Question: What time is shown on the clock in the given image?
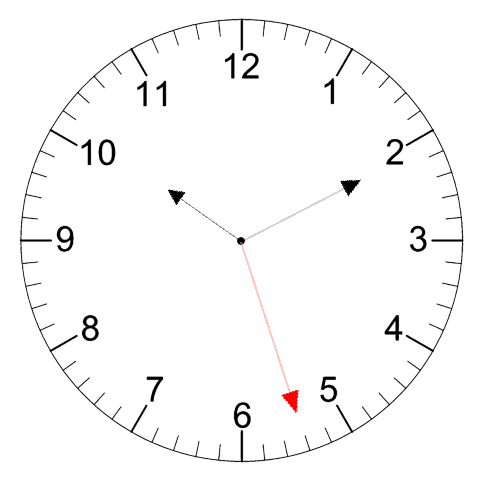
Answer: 10:10:27